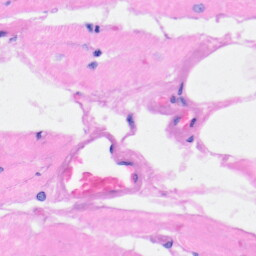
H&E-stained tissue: Heart